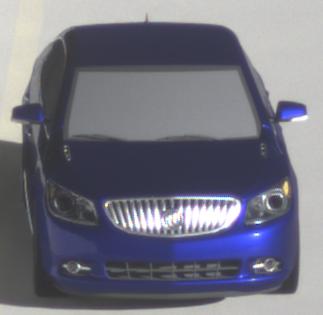
Make: Buick
Model: LaCrosse
Detailed model: Gen. 2
Model produced from: 2009
Model produced until: 2016
Doors: 4
Color: blue
Road condition: dry road
Daytime: morning or afternoon
Contrast: high contrast